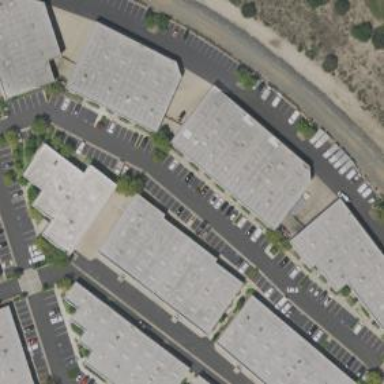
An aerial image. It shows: Commercial building.